我国首都靠近北纬$40^\circ$纬线,求北纬$40^\circ$纬线的长度等于多少$\mathrm{km}$?（地球半径大约为$6370\mathrm{km}$）（答案精确到个位）
【解答】
\vspace{0.5cm}
\noindent\textbf{【答案】$30660$}

\vspace{0.5cm}
\noindent\textbf{【分析】利用球截面的大圆计算出半径，再求解纬线长度即可.}

\vspace{0.5cm}
\noindent\textbf{【详解】}

\noindent\textbf{如图，$A$是北纬$40^\circ$上一点，由题意得$OK\perp AK$，$OB\parallel AK$，}
\noindent\textbf{所以$\angle AOB=\angle OAK=40^\circ$，故$AK=OA\times\cos\angle OAK=OA\cdot\cos40^\circ$，}
\noindent\textbf{设$l$是北纬$40^\circ$的纬线长，$l=2\pi\cdot AK=2\pi\cdot OA\cdot\cos40^\circ\approx30660(\mathrm{km})$.}
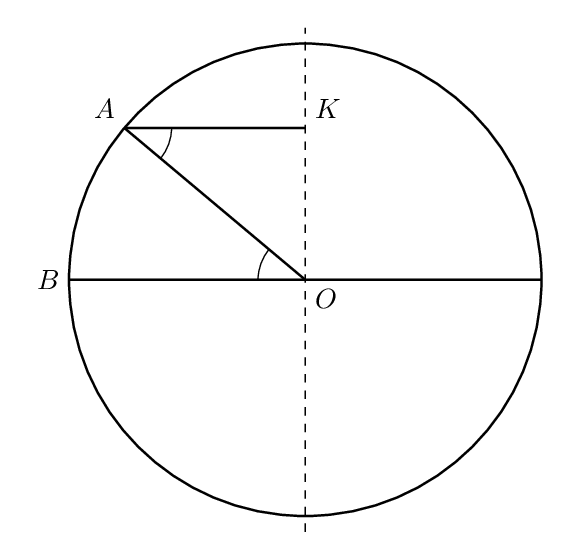